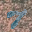
Label: 7